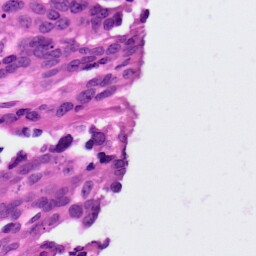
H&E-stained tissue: Ovarian